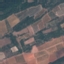
Label: PermanentCrop